Question: I am using Inno Setup 5.5.2 (u) and all symbols are fine except the dynamically filled strings in 'TStringList'. I initialize the list and add items this way:
'''
Regions := TStringList.Create;
Regions.Add('Avren');
Regions.Add('Aitos');
Regions.Add('Aksakovo');
Regions.Add('Alfatar');
...
'''
but them I get:

Thanks for looking into this.
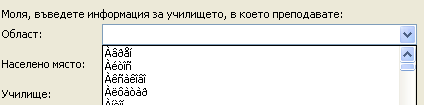
Answer: You can't use Unicode constants in Inno Setup at this time. In <URL>:
> The new RemObjects PascalScript version used by .This doesn't mean you can't display Unicode strings: you can for
example instead use encoded Unicode characters to build Unicode
strings (like S := #$0100 + #$0101 + 'Aa';), or load the string from a
file using LoadStringsFromFile, or use a {cm:...} constant.
So from what is written there, you can either encode those constant chars in the following format:
'''
[Setup]
AppName=My Program
AppVersion=1.5
DefaultDirName={pf}\My Program
[Code]
procedure InitializeWizard;
var
Regions: TStringList;
ComboBox: TComboBox;
CustomPage: TWizardPage;
begin
CustomPage := CreateCustomPage(wpWelcome, 'Caption', 'Description');
ComboBox := TComboBox.Create(WizardForm);
ComboBox.Parent := CustomPage.Surface;
Regions := TStringList.Create;
try
Regions.Add(#$0410 + #$0432 + #$0440 + #$0435 + #$043D
Regions.Add(#$0410 + #$0439 + #$0442 + #$043E + #$0441
Regions.Add(#$0410 + #$043A + #$0441 + #$0430 + #$043A + #$043E + #$0432 + #$043E
Regions.Add(#$0410 + #$043B + #$0444 + #$0430 + #$0442 + #$0430 + #$0440
ComboBox.Items.AddStrings(Regions);
finally
Regions.Free;
end;
end;
'''
Or you can load a list of regions by the suggested <URL>.
Or you can make an external <URL> file.